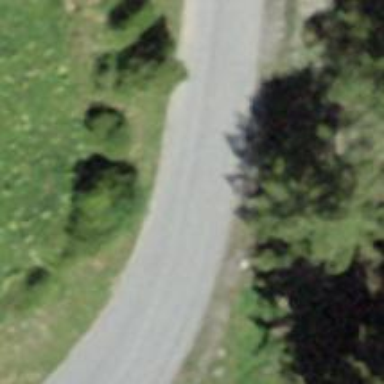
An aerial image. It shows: Unclassified road with asphalt surface.